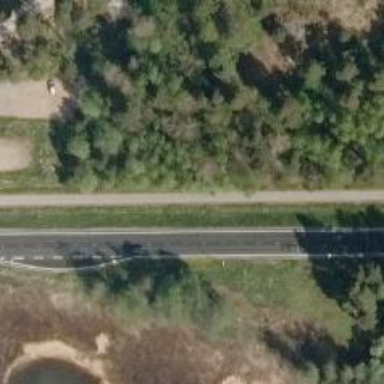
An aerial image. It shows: Secondary road with asphalt surface.